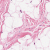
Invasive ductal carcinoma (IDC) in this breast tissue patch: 0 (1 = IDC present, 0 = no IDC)